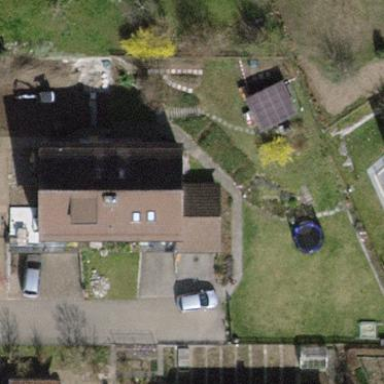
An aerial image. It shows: Terrace building.